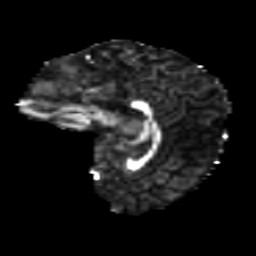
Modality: FA
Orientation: sagittal
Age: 10
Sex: female
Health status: ill
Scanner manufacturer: ge
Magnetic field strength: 3 T
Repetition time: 6.752 s
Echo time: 0.079 s